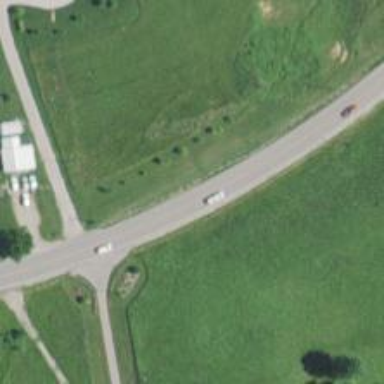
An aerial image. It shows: Primary highway.